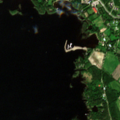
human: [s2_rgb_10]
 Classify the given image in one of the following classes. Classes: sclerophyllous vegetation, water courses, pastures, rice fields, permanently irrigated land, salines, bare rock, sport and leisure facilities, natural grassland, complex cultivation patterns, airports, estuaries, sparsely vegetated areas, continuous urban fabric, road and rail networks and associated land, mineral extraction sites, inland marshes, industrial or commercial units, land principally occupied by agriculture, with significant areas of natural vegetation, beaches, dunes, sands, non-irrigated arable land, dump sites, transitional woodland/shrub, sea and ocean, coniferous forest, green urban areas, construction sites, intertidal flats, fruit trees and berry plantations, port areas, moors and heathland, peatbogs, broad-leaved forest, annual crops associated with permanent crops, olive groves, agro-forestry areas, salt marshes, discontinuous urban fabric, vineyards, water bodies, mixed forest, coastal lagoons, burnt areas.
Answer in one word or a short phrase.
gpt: discontinuous urban fabric, non-irrigated arable land, coniferous forest, mixed forest, water bodies